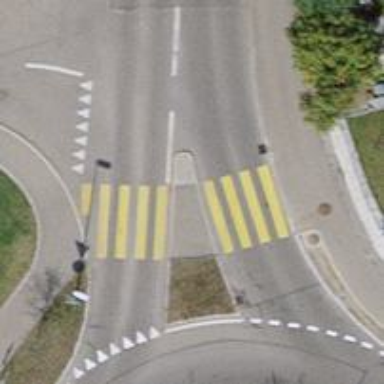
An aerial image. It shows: Uncontrolled zebra crossing with central island.